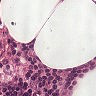
Metastatic tissue present: no